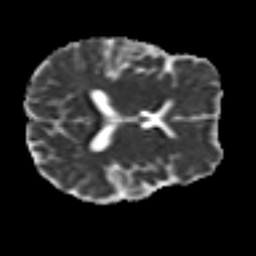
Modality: MD
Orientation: axial
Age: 50
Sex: female
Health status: healthy
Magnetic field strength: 3 T
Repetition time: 8.4 s
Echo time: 0.0926 s